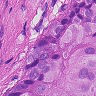
Metastatic tissue present: yes